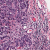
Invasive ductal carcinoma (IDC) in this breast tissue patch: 1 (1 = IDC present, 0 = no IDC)